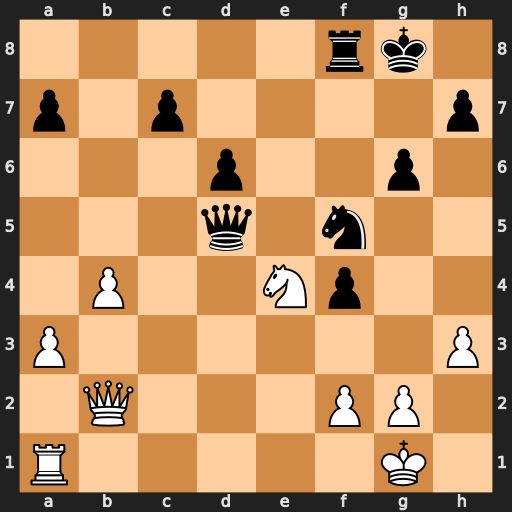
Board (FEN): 5rk1/p1p4p/3p2p1/3q1n2/1P2Np2/P6P/1Q3PP1/R5K1
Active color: w
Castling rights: -
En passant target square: -
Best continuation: Nf6+ Rxf6 Qxf6